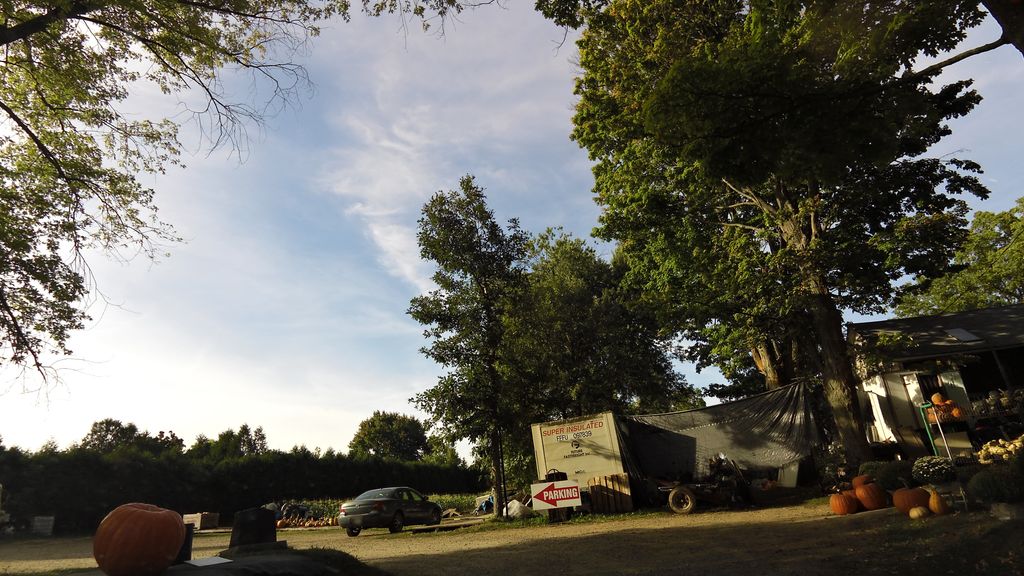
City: hamilton